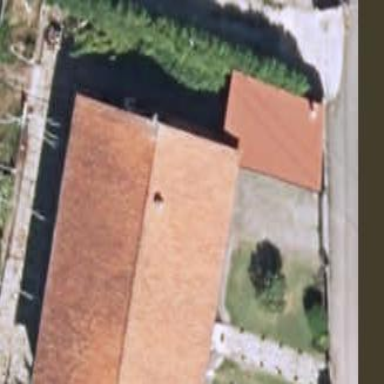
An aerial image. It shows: Simple house.